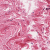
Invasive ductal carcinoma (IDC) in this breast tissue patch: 0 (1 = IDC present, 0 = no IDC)